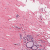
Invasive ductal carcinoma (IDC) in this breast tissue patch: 0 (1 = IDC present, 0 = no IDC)